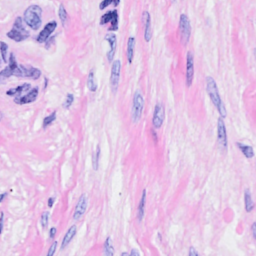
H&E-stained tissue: Breast